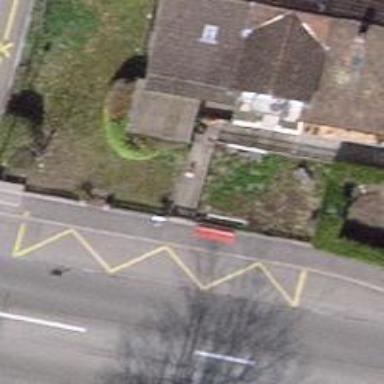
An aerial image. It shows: Red bench.